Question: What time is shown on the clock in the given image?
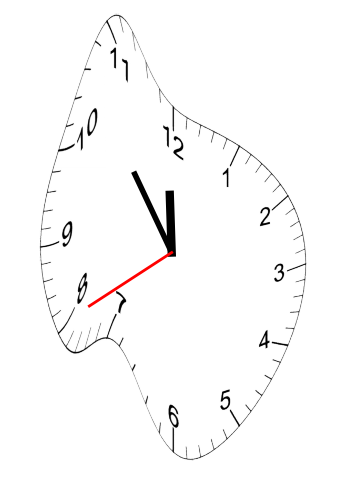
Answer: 11:53:40